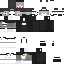
A male human skin with dark skin, wearing brown helmet dressed in a blue hoodie and black pants, featuring a closed mouth.